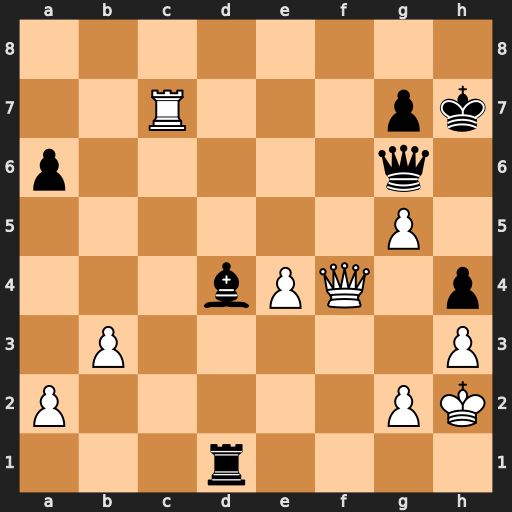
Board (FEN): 8/2R3pk/p5q1/6P1/3bPQ1p/1P5P/P5PK/3r4
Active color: w
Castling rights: -
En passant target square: -
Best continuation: Qxh4+ Kg8 Rc8+